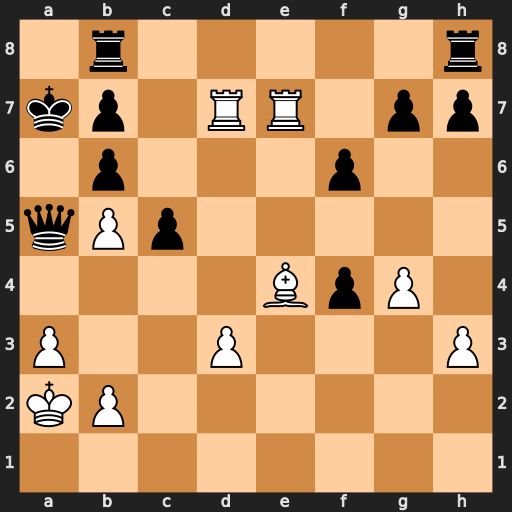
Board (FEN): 1r5r/kp1RR1pp/1p3p2/qPp5/4BpP1/P2P3P/KP6/8
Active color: w
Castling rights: -
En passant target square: -
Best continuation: Rxb7+ Rxb7 Rxb7+ Ka8 Rxb6+ Ka7 Rb7+